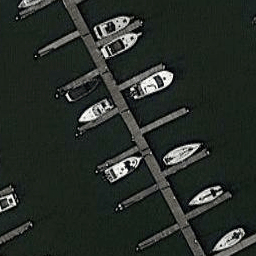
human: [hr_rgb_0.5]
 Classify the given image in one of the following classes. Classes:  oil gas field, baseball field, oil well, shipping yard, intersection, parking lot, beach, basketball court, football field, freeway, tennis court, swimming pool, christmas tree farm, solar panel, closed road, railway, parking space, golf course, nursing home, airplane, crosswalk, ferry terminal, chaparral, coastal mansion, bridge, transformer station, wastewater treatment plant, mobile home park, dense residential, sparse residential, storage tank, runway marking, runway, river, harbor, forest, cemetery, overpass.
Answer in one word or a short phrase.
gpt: harbor